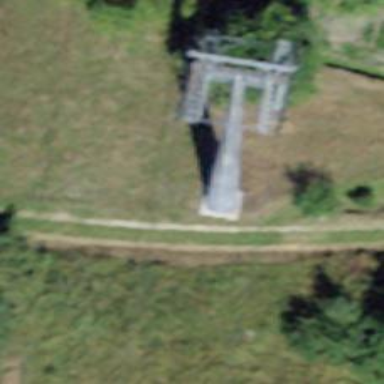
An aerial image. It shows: Pylon for aerialway.